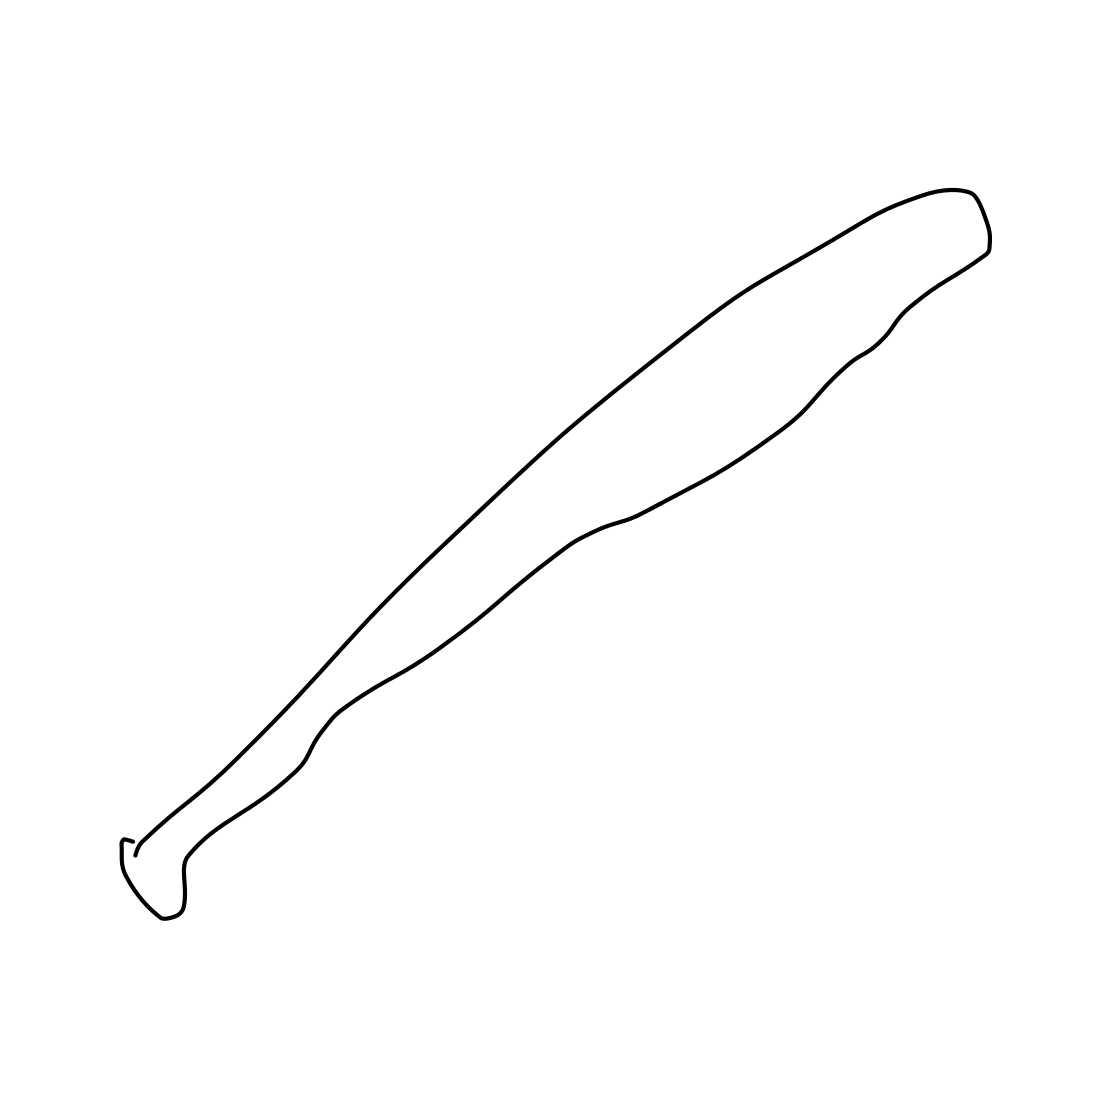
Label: baseball bat